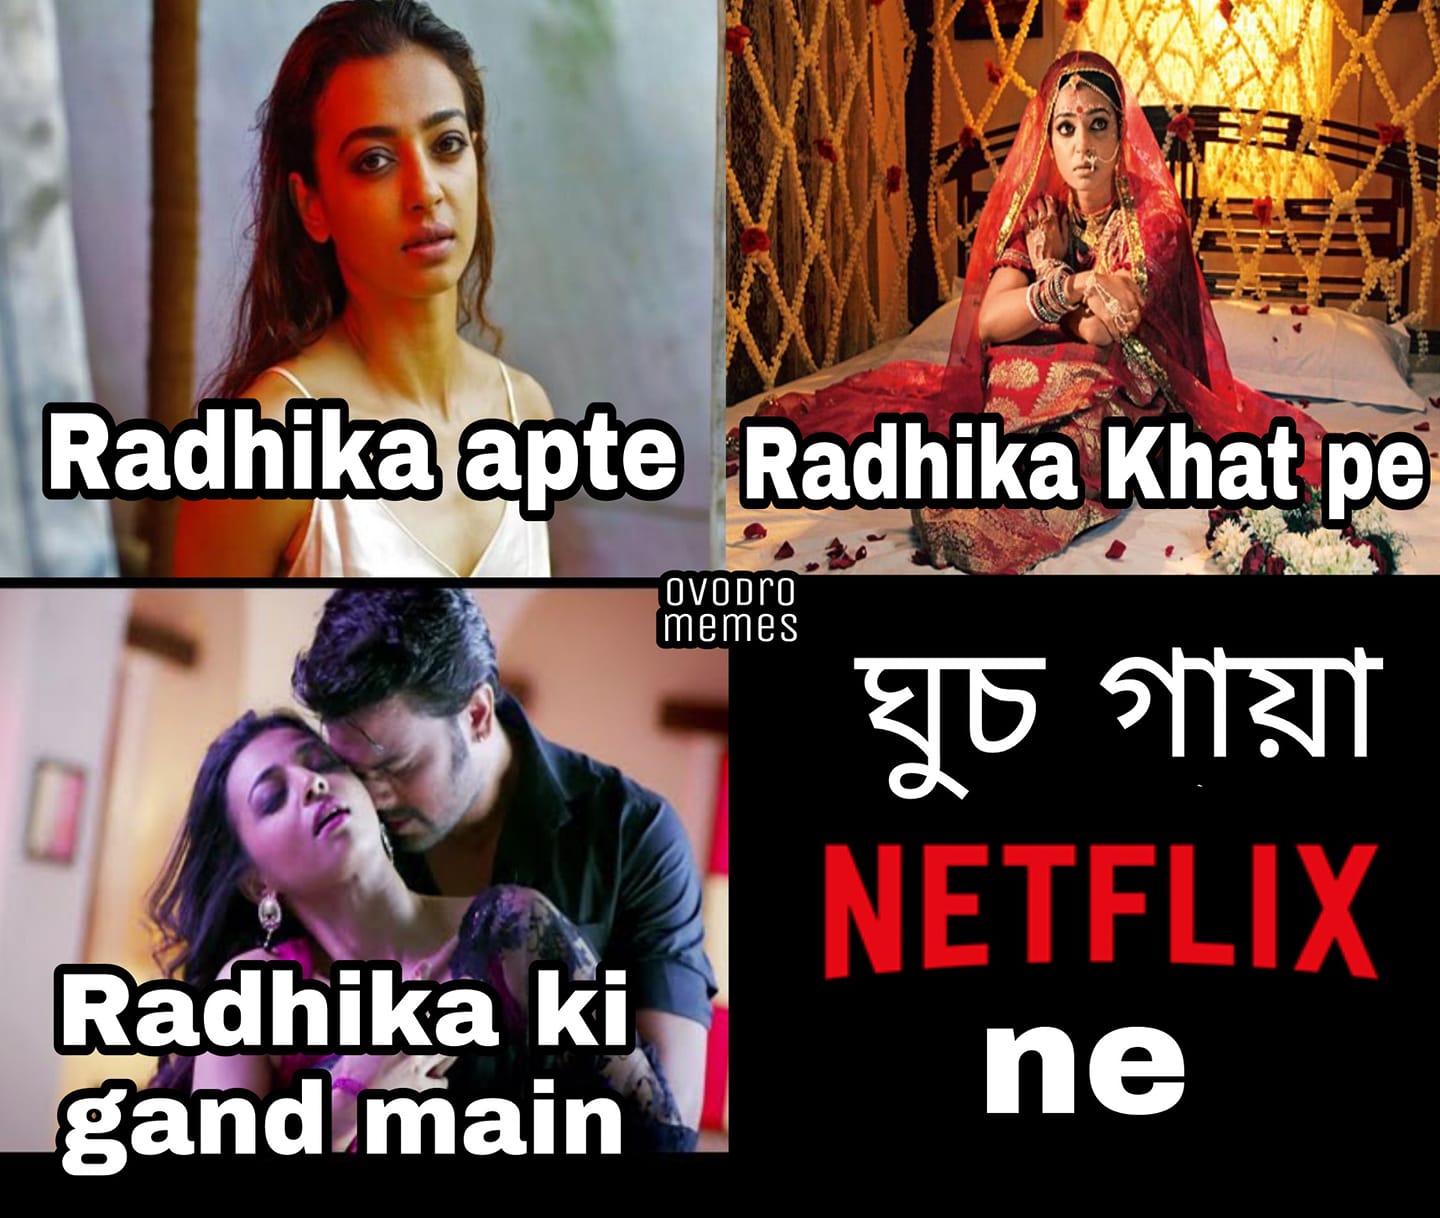
Caption: Radhika apte   Radhika khat pe    Radhika ki gand main   ঘুচ গায়া NETFLIX ne
Label: hate